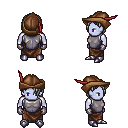
a pixel art fantasy rpg character, male body template, dark elf, purple skin, steel chest armor, robe skirt, white bangs hairstyle, leather cap, metal gloves, metal boots, four views (front, back, left, right), 2x2 character sprite sheet, small pixel art, hard edges, no anti-aliasing